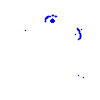
Particle: electron